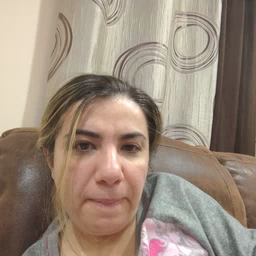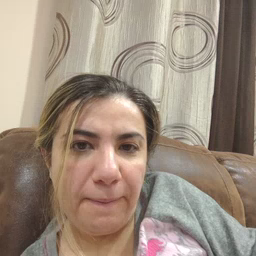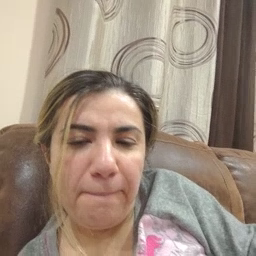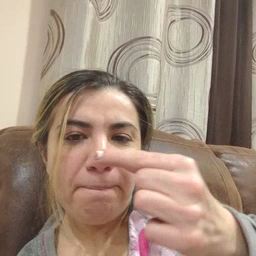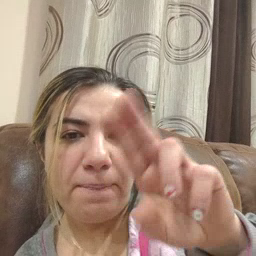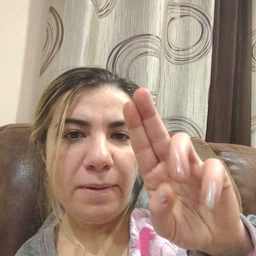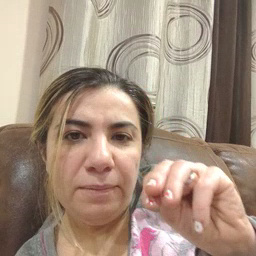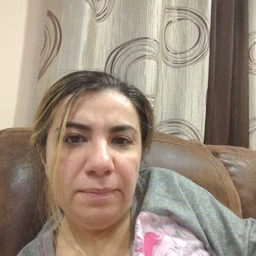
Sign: gum